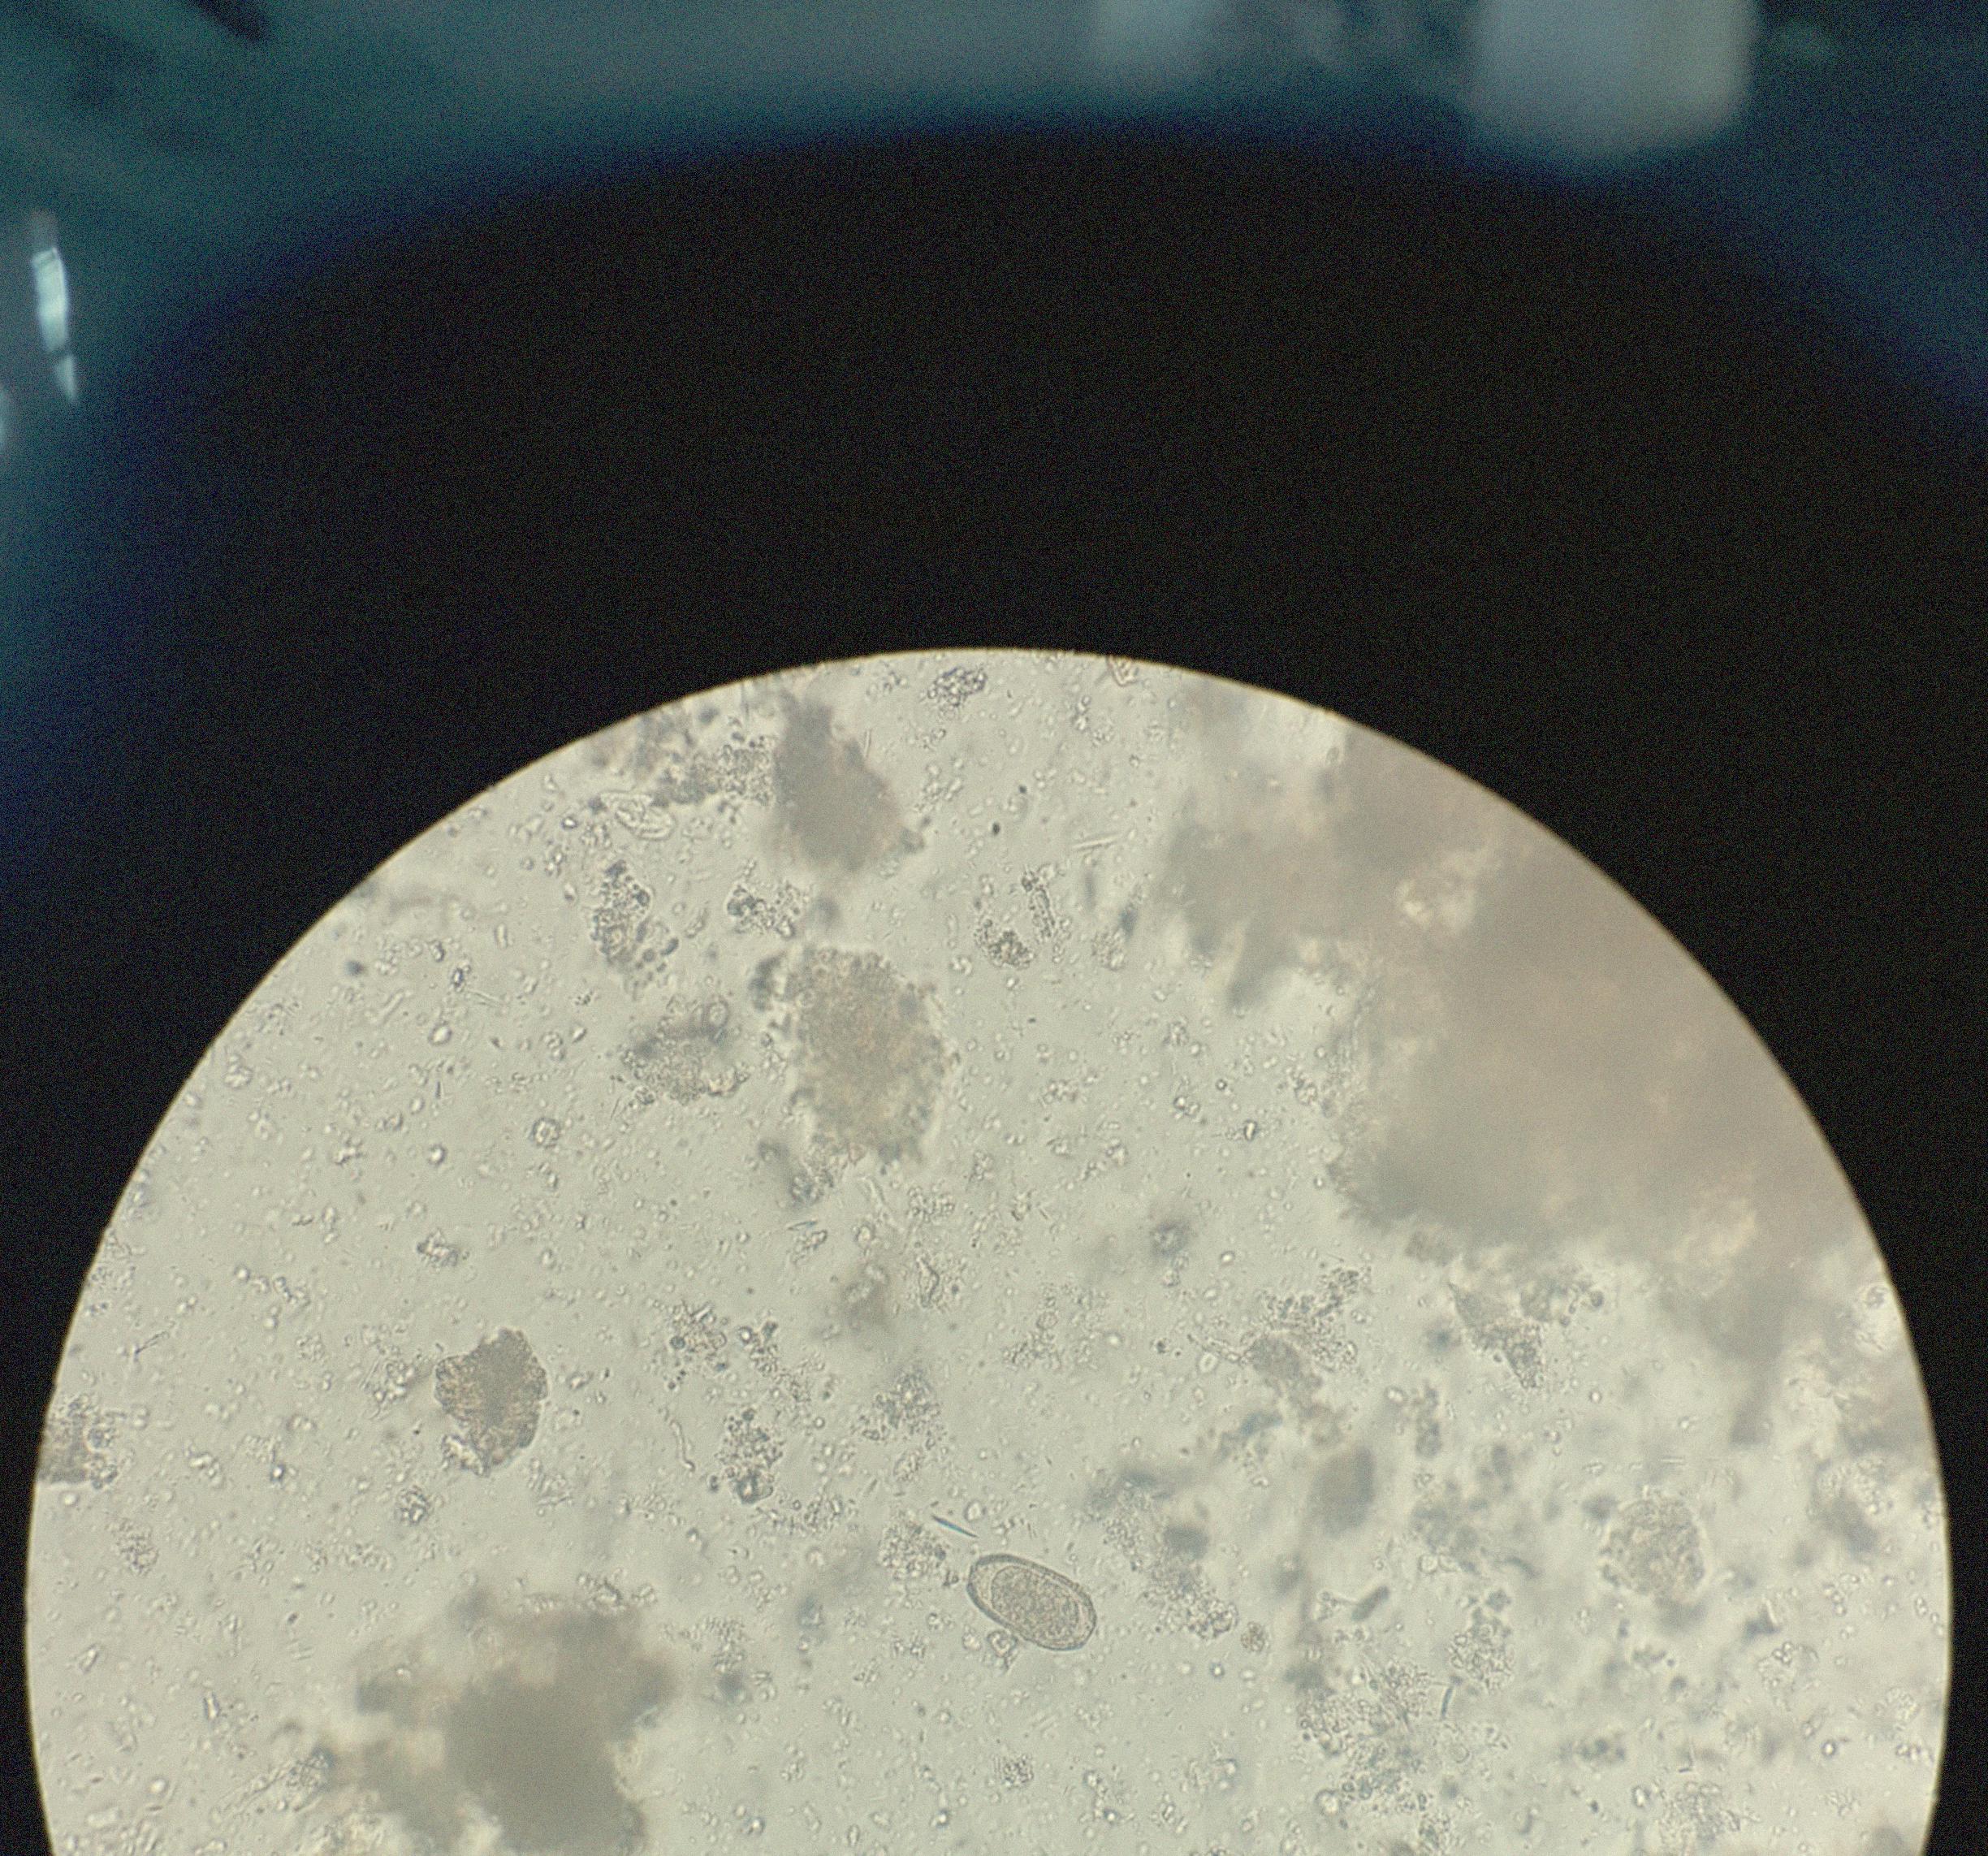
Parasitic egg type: Capillaria philippinensis